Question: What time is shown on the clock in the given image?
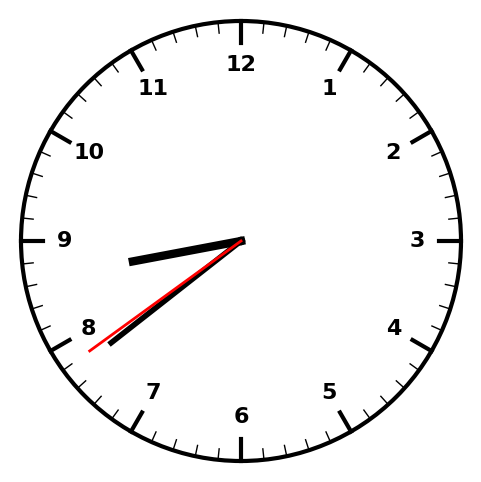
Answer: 08:38:39